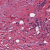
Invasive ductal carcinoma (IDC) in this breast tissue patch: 1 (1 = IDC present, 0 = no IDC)